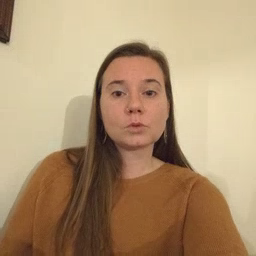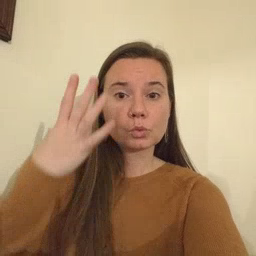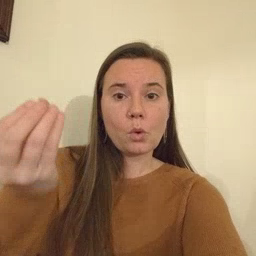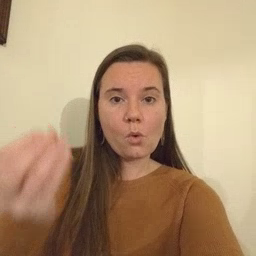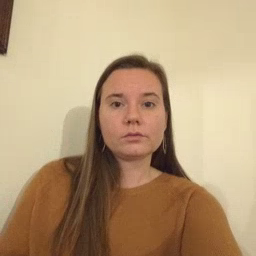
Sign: go